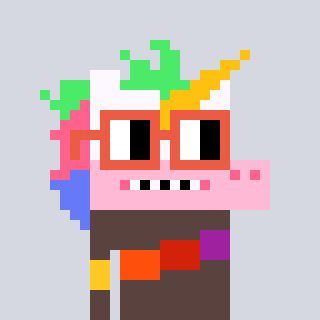
a pixel art character with square orange glasses, a unicorn-shaped head and a darkbrown-colored body on a cool background